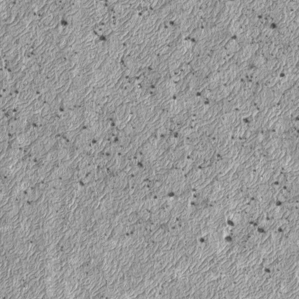
Label: frost